Question: I am new to jqm and i was going through their documentation..I can see there is only horizontal tab .Please see this <URL> . Is there any vertical tabs in jqm ?
I tried something like , But i am not really good at CSS , some one please guide me.
'''
.ui-footer-fixed {
left: 0px;
right: 0px;
width: 100%;
position: fixed;
z-index: 1000;
float: left;
}
'''
I need something like below

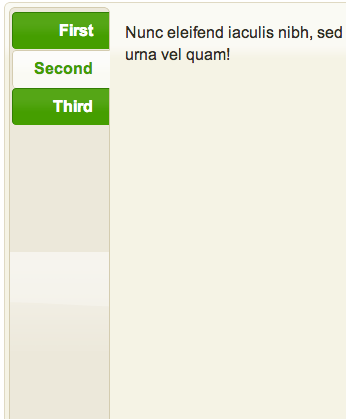
Answer: Navbar buttons are converted into layout depending on number of buttons.
For example, three buttons are wrapped in div '.ui-grid-b' and each one is wrapped in 'li' with class '.ui-block-a', '-b' & '-c'. Each block has width set to 33%, all you need is to override block's width and set it to 100%.
'''
.ui-navbar [class^="ui-block"] {
width: 100% !important;
}
'''
> <URL>